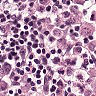
Metastatic tissue present: yes